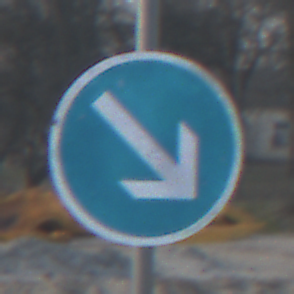
Verkehrszeichen: VorgeschriebeneVorbeifahrtRechts
Umgebung: Outdoor, Suburban
Tageszeit: SunriseSunset
Wetter: PartlyCloudy
Licht: Natural
Jahreszeit: Winter
Kontrast: MediumContrast